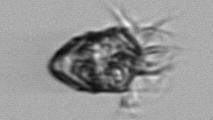
Label: Strombidium_inclinatum